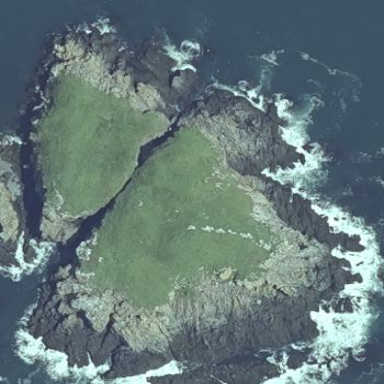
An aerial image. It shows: Island with natural coastline.